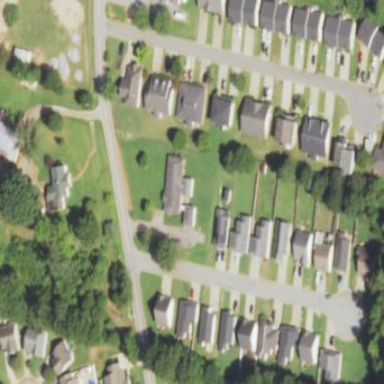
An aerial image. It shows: Residential area within neighborhood.